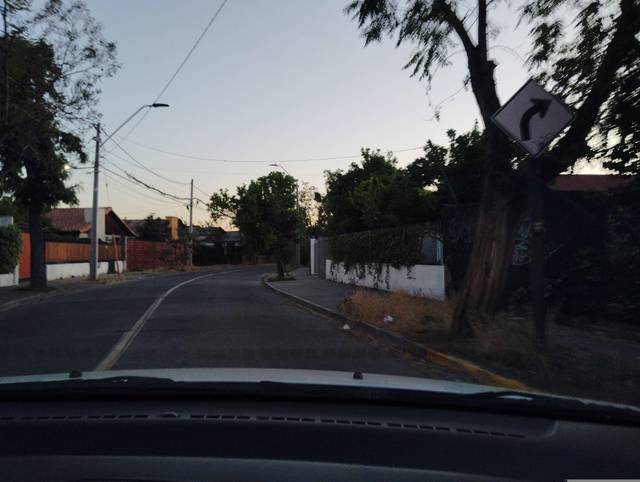
Region: Chile
Coordinates: -33.491, -70.592